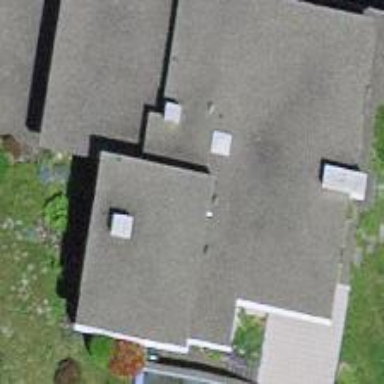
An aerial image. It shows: Simple house.